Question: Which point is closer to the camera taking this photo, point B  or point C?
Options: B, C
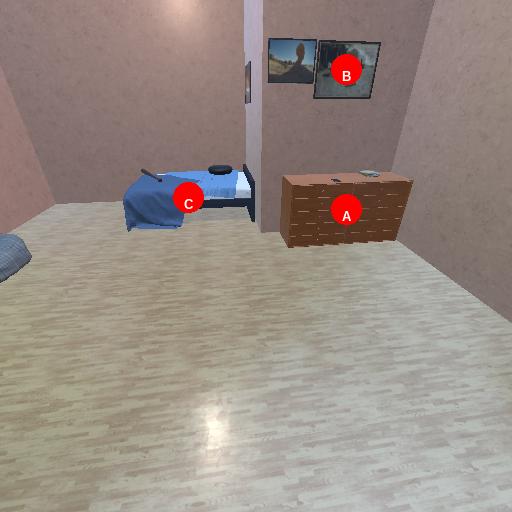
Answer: B